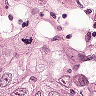
Metastatic tissue present: yes